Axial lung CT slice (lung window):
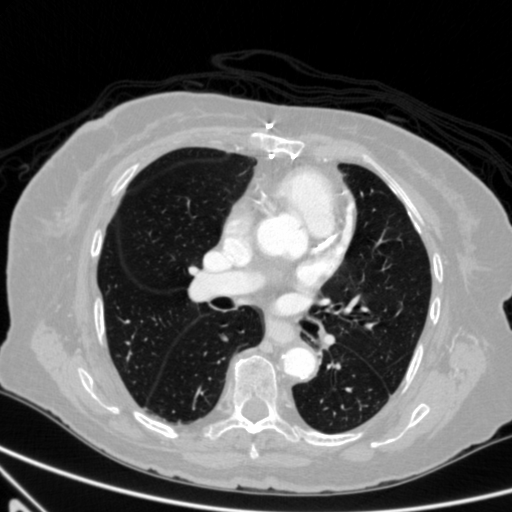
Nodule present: no